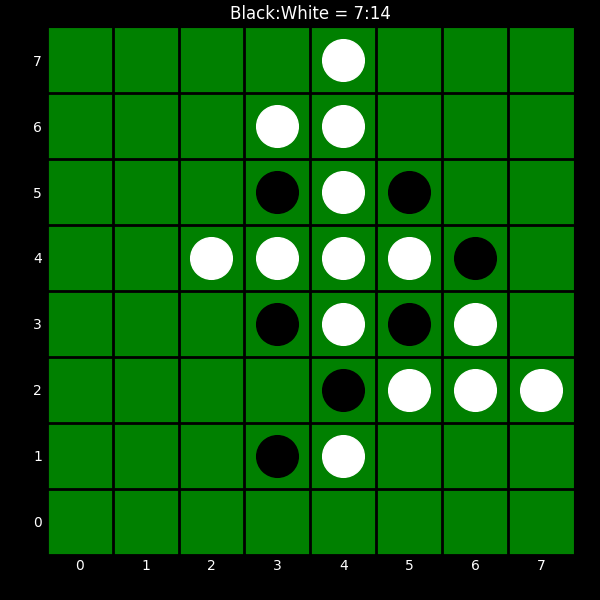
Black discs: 7
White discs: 14